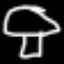
Label: mushroom